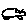
Label: car